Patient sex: M
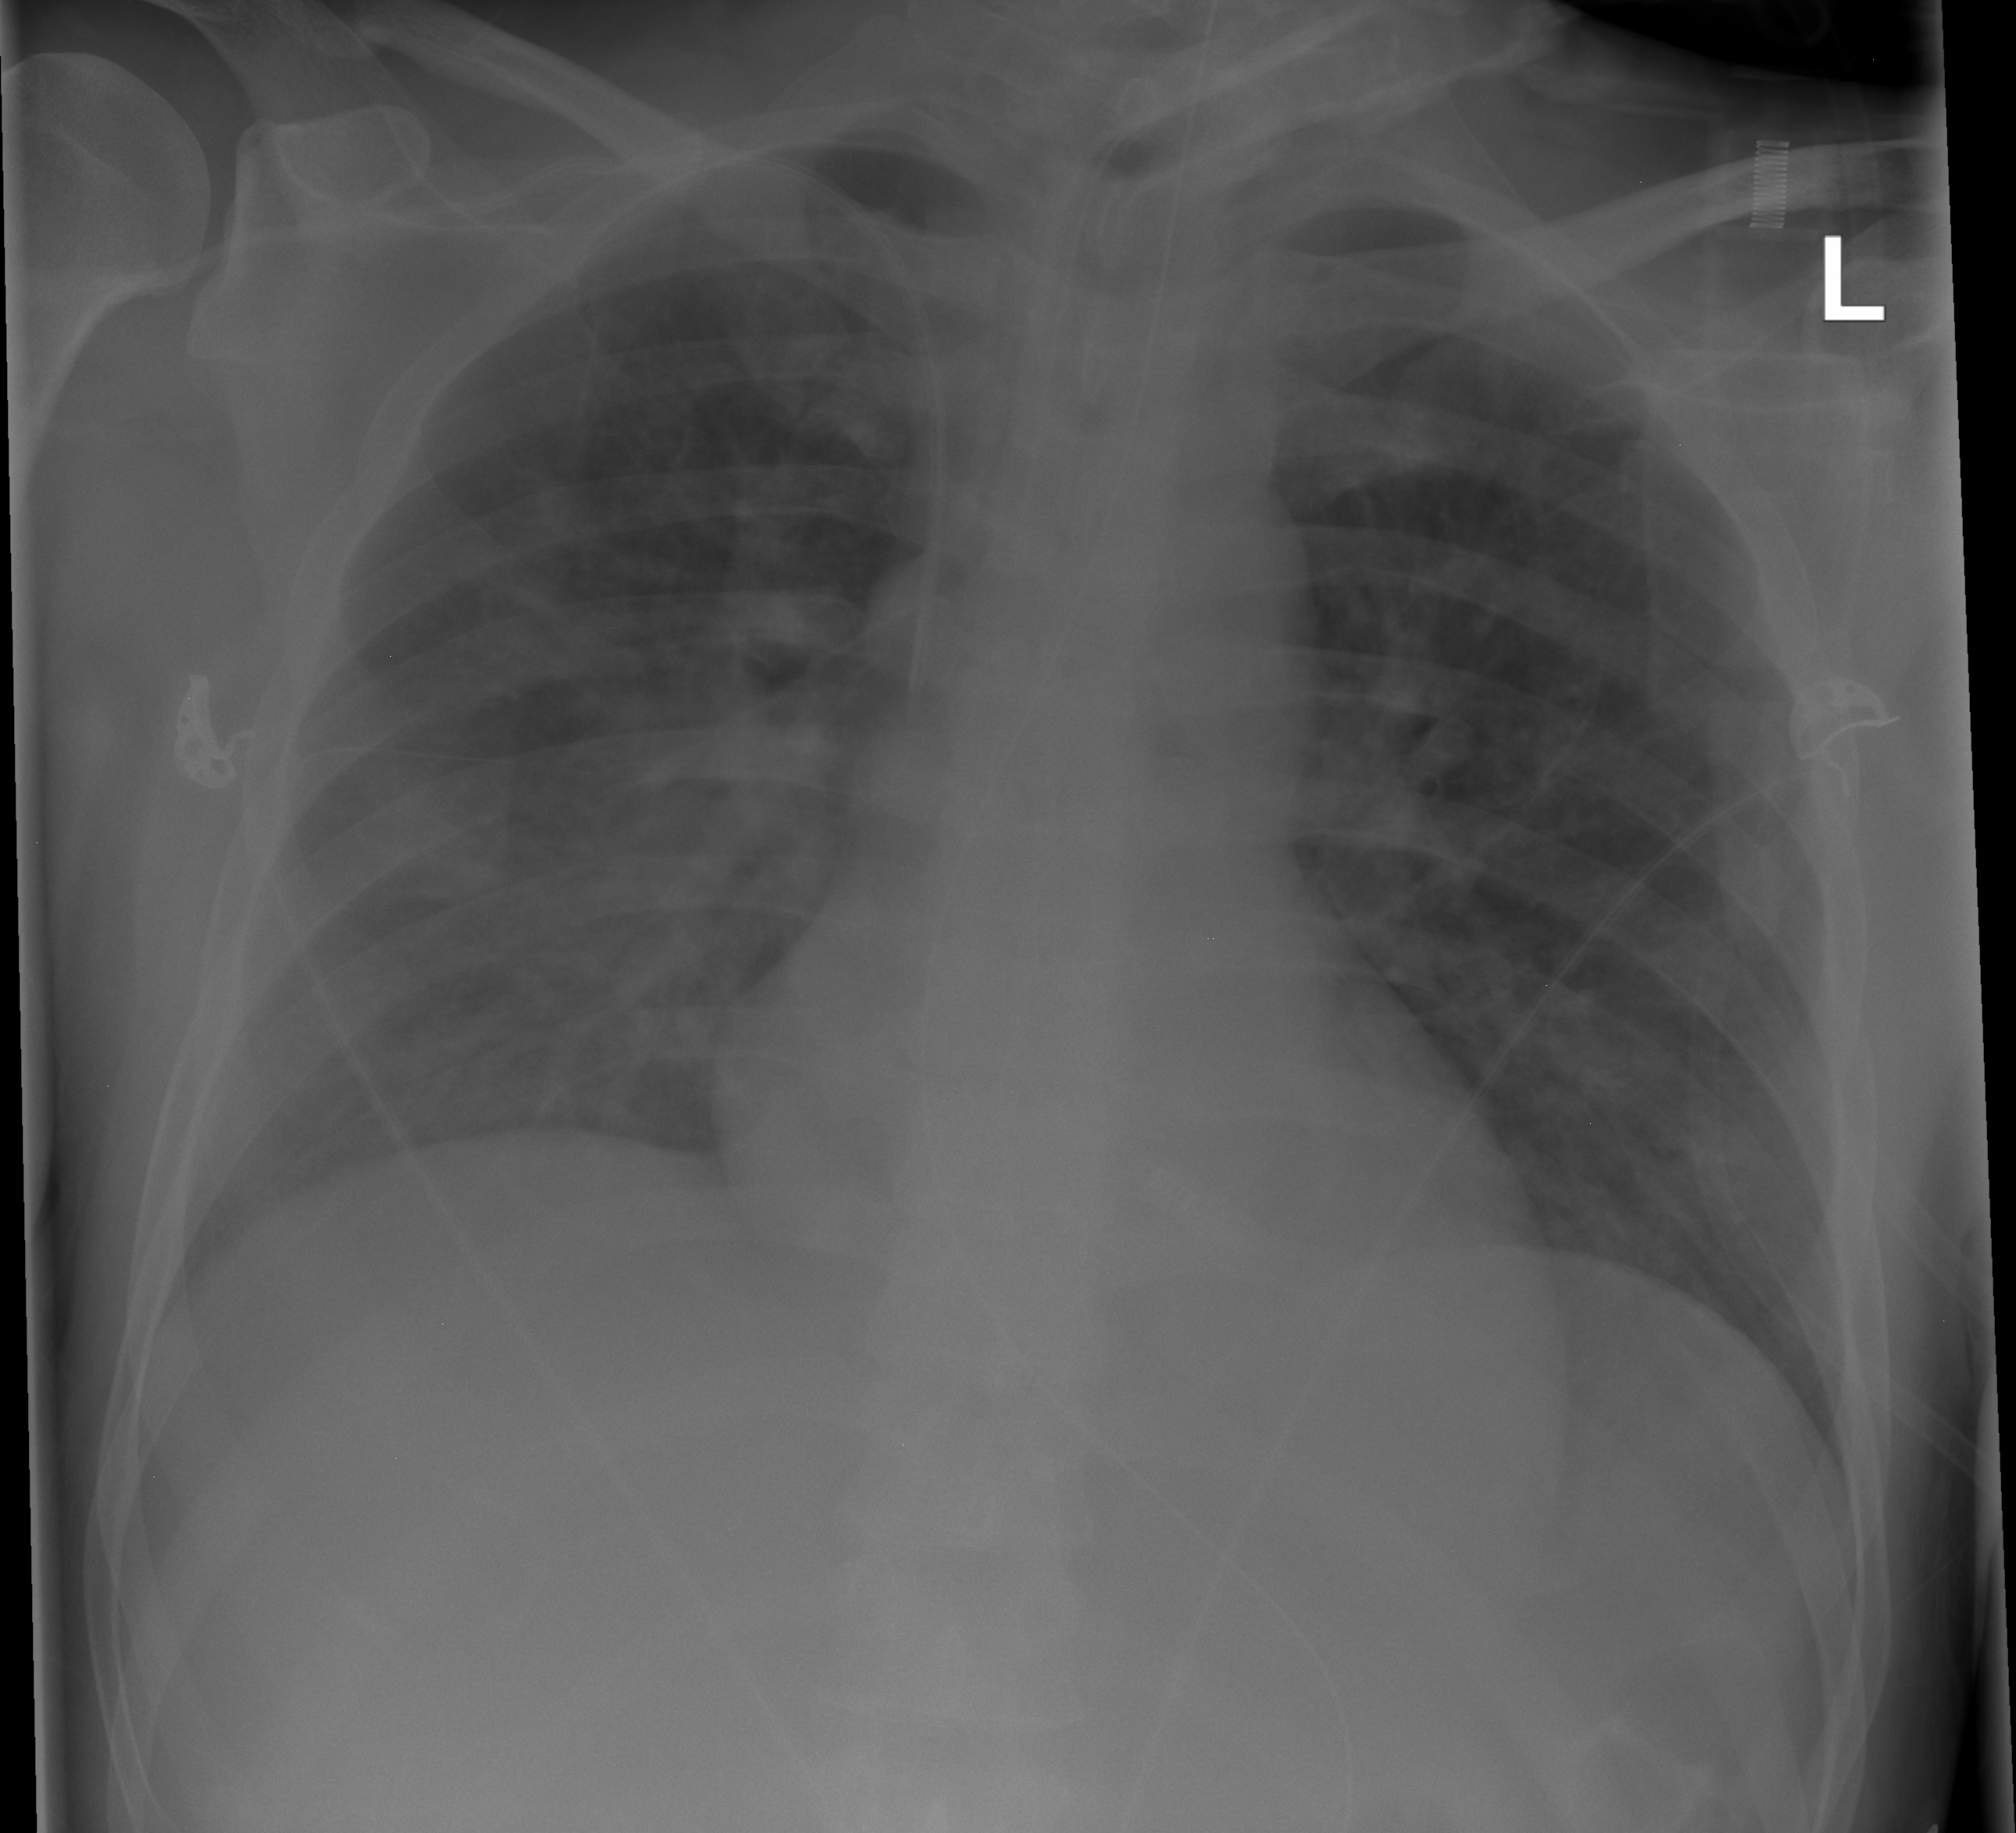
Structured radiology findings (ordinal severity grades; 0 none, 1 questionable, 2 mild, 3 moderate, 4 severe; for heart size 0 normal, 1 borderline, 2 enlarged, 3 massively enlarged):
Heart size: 2
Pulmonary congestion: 2
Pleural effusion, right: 0
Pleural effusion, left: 0
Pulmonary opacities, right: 3
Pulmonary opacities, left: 2
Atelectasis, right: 0
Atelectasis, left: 0